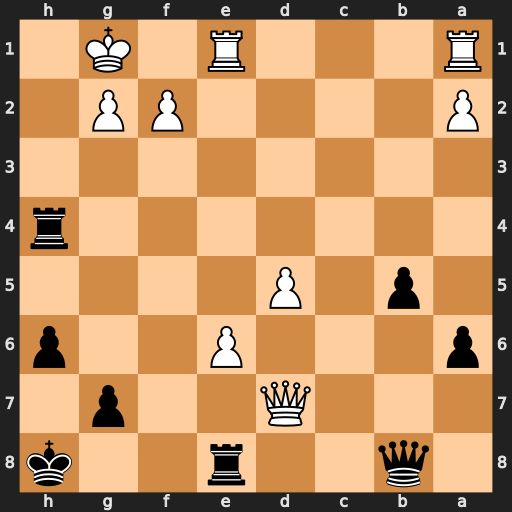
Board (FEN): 1q2r2k/3Q2p1/p3P2p/1p1P4/7r/8/P4PP1/R3R1K1
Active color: b
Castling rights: -
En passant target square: -
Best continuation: Qh2+ Kf1 Rf8